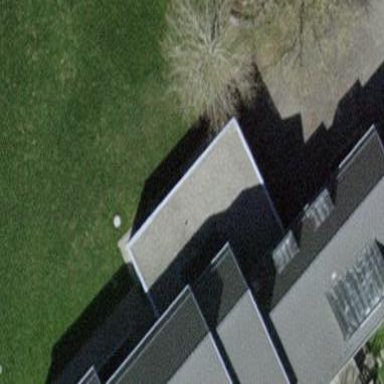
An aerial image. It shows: Building part with flat roof.